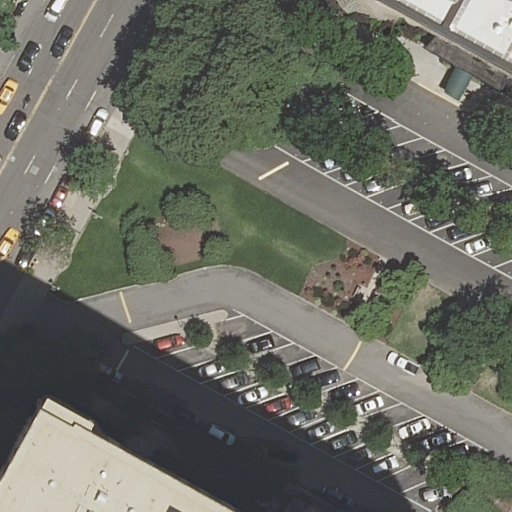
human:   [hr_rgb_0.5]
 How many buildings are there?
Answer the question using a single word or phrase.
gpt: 2

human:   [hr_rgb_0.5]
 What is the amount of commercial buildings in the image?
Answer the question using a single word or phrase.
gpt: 0

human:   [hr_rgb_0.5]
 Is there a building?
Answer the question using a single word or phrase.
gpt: yes

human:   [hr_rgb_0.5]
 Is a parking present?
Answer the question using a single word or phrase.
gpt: yes

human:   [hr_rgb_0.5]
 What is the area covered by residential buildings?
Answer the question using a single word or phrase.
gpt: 1255m2

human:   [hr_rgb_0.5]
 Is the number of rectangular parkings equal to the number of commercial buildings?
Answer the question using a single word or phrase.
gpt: no

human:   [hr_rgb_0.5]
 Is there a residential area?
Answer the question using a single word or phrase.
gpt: yes

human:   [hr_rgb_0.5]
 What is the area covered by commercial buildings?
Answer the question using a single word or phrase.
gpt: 0m2

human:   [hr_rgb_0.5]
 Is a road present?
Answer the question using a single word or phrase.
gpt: yes

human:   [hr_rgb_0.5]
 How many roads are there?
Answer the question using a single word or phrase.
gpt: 8

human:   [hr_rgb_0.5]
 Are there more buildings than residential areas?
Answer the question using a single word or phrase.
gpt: yes

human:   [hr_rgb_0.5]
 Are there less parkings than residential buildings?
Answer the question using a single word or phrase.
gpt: no

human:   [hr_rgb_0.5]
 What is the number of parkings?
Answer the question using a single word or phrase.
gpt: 2

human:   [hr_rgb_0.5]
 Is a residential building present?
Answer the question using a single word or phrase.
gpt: yes

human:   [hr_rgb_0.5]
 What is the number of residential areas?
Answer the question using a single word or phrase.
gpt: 1

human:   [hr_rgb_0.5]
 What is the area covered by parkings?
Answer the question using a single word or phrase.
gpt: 1439m2

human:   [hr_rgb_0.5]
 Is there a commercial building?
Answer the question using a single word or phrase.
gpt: no

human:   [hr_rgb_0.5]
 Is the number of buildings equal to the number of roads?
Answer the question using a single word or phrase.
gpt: no

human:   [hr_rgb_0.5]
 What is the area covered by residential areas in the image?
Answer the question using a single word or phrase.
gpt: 4420m2

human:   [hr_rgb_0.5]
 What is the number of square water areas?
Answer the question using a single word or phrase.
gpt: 0

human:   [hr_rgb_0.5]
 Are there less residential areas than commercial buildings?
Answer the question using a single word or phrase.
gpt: no

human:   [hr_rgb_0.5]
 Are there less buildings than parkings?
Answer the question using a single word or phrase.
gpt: no

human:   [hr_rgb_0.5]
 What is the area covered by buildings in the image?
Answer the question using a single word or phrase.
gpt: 1255m2

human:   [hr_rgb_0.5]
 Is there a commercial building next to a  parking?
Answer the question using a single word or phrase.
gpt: no

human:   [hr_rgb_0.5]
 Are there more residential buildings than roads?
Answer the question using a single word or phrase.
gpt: no

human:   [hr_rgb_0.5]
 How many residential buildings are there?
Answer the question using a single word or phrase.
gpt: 2

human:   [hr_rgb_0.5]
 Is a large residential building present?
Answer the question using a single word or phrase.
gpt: yes

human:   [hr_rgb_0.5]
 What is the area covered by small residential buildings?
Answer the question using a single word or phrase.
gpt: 6m2

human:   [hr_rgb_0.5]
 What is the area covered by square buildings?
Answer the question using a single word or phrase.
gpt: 0m2

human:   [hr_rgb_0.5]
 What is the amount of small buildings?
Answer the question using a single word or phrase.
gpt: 1

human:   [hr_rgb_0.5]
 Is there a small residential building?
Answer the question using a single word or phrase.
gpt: yes

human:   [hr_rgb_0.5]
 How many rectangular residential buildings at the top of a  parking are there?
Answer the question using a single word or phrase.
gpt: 1

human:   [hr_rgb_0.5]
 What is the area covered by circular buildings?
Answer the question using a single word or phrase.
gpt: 0m2

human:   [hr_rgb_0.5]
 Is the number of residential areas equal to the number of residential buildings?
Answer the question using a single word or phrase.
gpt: no

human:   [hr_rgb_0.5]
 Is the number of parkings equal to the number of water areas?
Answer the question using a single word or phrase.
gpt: no

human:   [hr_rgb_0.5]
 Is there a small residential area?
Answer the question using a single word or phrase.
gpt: no

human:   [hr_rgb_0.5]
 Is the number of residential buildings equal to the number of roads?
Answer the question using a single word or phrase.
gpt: no

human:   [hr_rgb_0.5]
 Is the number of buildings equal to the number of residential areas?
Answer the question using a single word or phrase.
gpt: no

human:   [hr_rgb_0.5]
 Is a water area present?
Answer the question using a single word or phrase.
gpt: no

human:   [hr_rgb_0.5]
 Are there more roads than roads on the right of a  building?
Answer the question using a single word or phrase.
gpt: no

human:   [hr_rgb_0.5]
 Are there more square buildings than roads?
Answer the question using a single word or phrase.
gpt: no

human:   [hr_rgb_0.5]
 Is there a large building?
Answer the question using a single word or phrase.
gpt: yes

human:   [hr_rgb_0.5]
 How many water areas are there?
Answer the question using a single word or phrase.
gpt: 0

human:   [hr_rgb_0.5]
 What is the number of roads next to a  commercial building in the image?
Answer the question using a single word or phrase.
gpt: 0

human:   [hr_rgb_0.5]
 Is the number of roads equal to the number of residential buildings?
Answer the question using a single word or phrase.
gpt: no

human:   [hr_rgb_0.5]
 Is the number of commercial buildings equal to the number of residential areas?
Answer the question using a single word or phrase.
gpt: no

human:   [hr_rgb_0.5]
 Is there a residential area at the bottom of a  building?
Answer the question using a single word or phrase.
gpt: yes

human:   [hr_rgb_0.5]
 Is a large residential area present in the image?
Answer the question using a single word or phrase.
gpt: yes

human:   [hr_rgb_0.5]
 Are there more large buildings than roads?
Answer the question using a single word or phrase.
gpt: no

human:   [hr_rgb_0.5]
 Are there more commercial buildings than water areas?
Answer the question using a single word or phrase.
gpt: no

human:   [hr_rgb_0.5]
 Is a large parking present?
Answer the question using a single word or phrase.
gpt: yes

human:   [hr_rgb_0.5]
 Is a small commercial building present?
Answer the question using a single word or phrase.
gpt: no

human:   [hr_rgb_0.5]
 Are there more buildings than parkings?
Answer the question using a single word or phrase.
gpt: no

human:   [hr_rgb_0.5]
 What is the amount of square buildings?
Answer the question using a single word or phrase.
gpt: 0

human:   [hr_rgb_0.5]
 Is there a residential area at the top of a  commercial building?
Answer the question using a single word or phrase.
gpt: no

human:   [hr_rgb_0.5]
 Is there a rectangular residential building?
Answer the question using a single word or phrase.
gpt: yes

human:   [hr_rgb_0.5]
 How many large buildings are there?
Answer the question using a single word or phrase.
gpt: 1

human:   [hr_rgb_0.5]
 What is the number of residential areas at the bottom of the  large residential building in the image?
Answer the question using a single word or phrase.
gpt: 1

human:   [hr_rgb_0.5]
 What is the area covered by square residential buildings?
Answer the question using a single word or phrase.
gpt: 0m2

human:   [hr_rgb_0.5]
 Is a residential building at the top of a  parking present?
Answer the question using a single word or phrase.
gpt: yes

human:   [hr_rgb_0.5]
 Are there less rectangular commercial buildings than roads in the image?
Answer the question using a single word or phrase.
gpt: yes

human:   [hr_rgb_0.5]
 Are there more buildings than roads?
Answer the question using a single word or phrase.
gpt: no

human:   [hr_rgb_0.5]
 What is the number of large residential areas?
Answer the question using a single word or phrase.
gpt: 1

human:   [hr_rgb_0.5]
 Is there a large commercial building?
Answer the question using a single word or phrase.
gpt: no